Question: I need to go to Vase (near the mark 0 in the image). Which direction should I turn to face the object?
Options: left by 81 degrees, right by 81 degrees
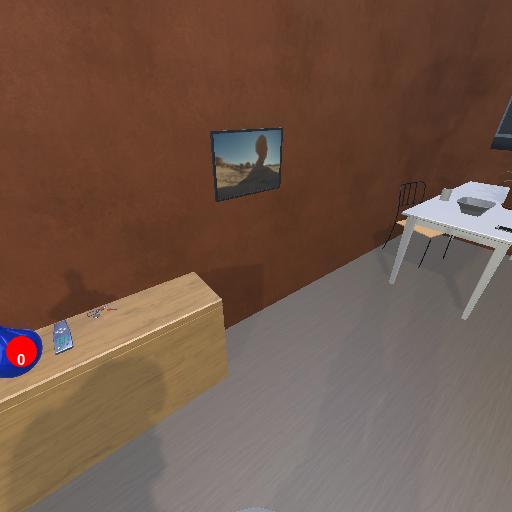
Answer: left by 81 degrees